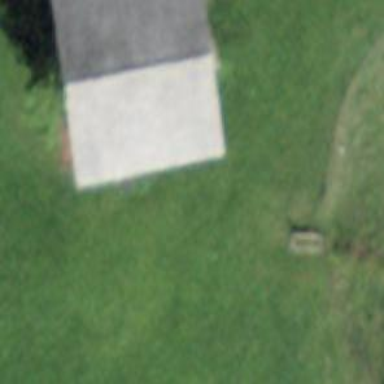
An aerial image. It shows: Rural barn.